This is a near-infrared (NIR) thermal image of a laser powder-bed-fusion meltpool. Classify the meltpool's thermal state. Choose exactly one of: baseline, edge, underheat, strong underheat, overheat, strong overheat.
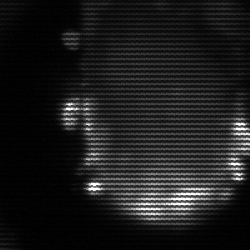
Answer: baseline